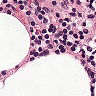
Metastatic tissue present: no